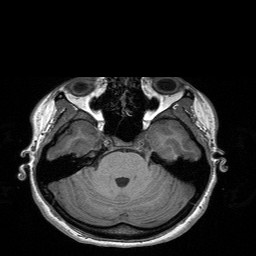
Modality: T1w
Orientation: coronal
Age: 20
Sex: female
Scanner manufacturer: siemens
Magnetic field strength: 3 T
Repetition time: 1.9 s
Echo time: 0.00227 s